Field crop: maize
Growth stage: 1
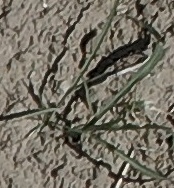
Species: sorghum